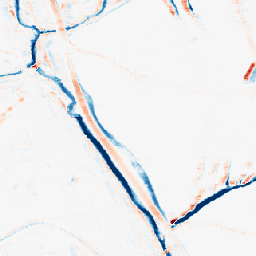
Category: morphological
Decomposition family: morphological_rect
Decomposition parameters: operation: average
width: 10
height: 5
Upsampling method: area
Upsampling parameters: scale: 8
Upsampling scale: 8